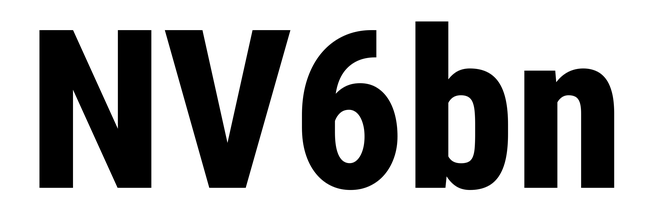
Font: Roboto_Condensed_ExtraBold